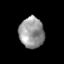
Tissue: skin
Cell type: Epithelial cells
Senescence score: 0.2463
Nuclear area (px): 747
Mean DAPI intensity: 151.337